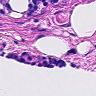
Metastatic tissue present: no